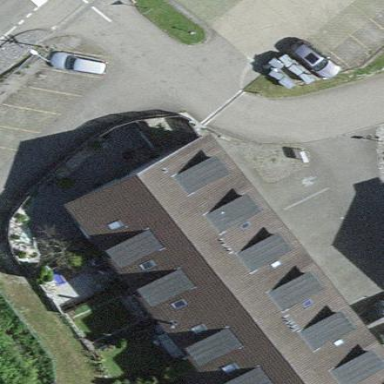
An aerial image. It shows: Gabled roof on residential building.